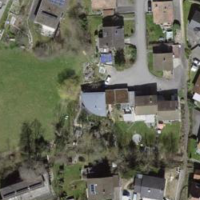
EUNIS habitat code: 55
Species observed at this site:
Fritillaria meleagris